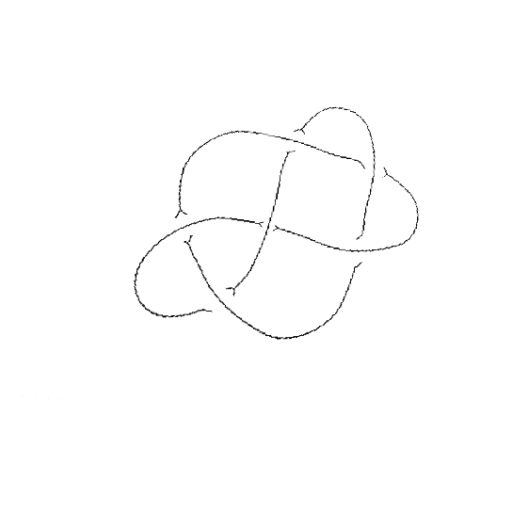
Crossing number: 6